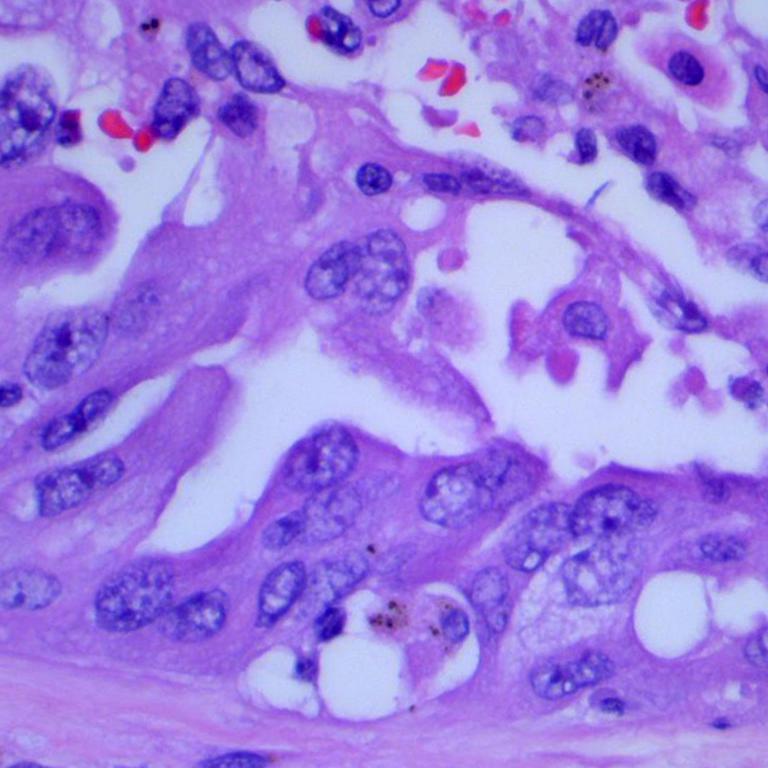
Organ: lung
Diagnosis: adenocarcinomas